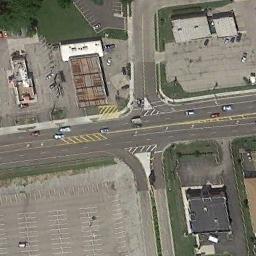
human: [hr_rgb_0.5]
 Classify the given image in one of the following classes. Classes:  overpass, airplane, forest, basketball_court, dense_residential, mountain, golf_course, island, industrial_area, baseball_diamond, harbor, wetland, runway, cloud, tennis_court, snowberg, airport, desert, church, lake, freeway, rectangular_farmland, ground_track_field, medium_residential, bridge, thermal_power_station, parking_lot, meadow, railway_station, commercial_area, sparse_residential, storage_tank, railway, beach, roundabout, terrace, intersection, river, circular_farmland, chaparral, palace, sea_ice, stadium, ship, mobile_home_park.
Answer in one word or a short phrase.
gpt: intersection